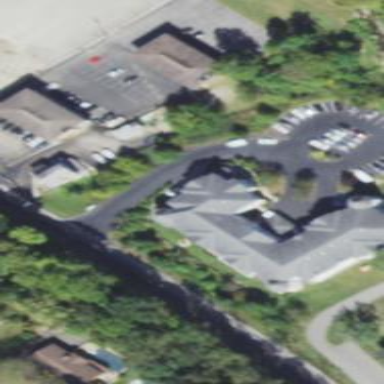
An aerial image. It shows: Commercial building.